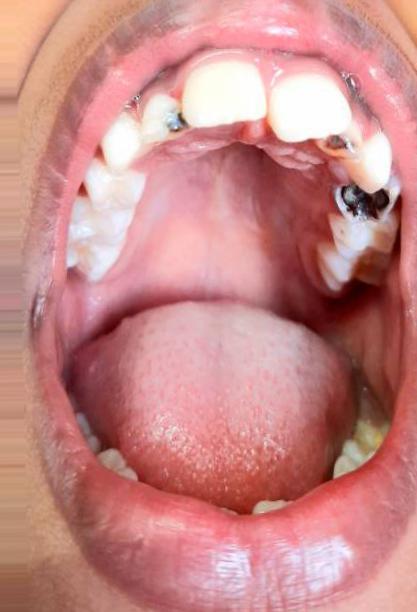
Condition: Caries